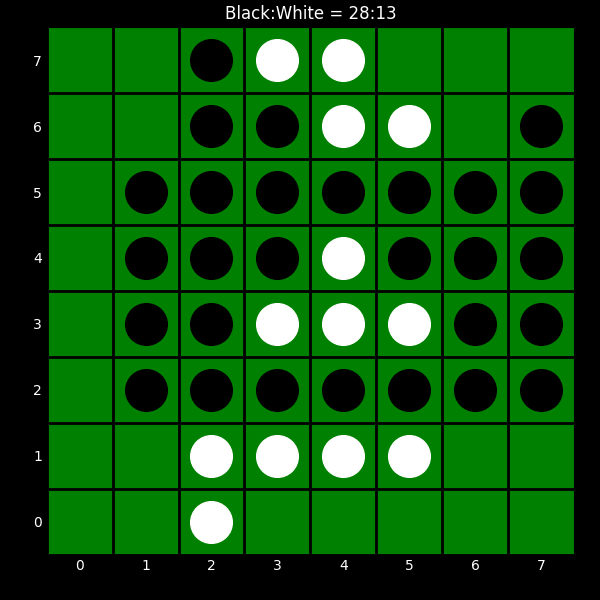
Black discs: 28
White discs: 13